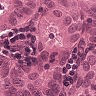
Metastatic tissue present: yes